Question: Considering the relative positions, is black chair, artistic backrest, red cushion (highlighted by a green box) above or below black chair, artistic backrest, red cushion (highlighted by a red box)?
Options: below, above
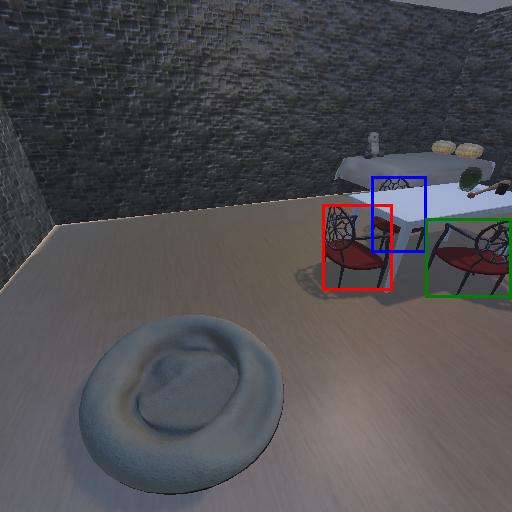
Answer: below